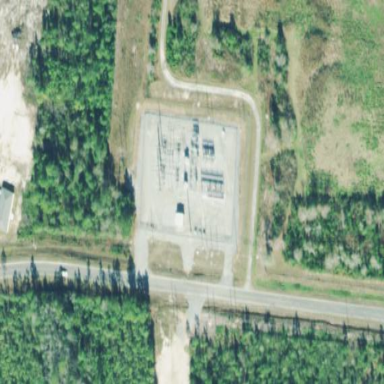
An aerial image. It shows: There is distribution substation enclosed by fence.